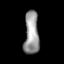
Tissue: lung
Cell type: Epithelial cells
Senescence score: 0.197
Nuclear area (px): 619
Mean DAPI intensity: 152.208